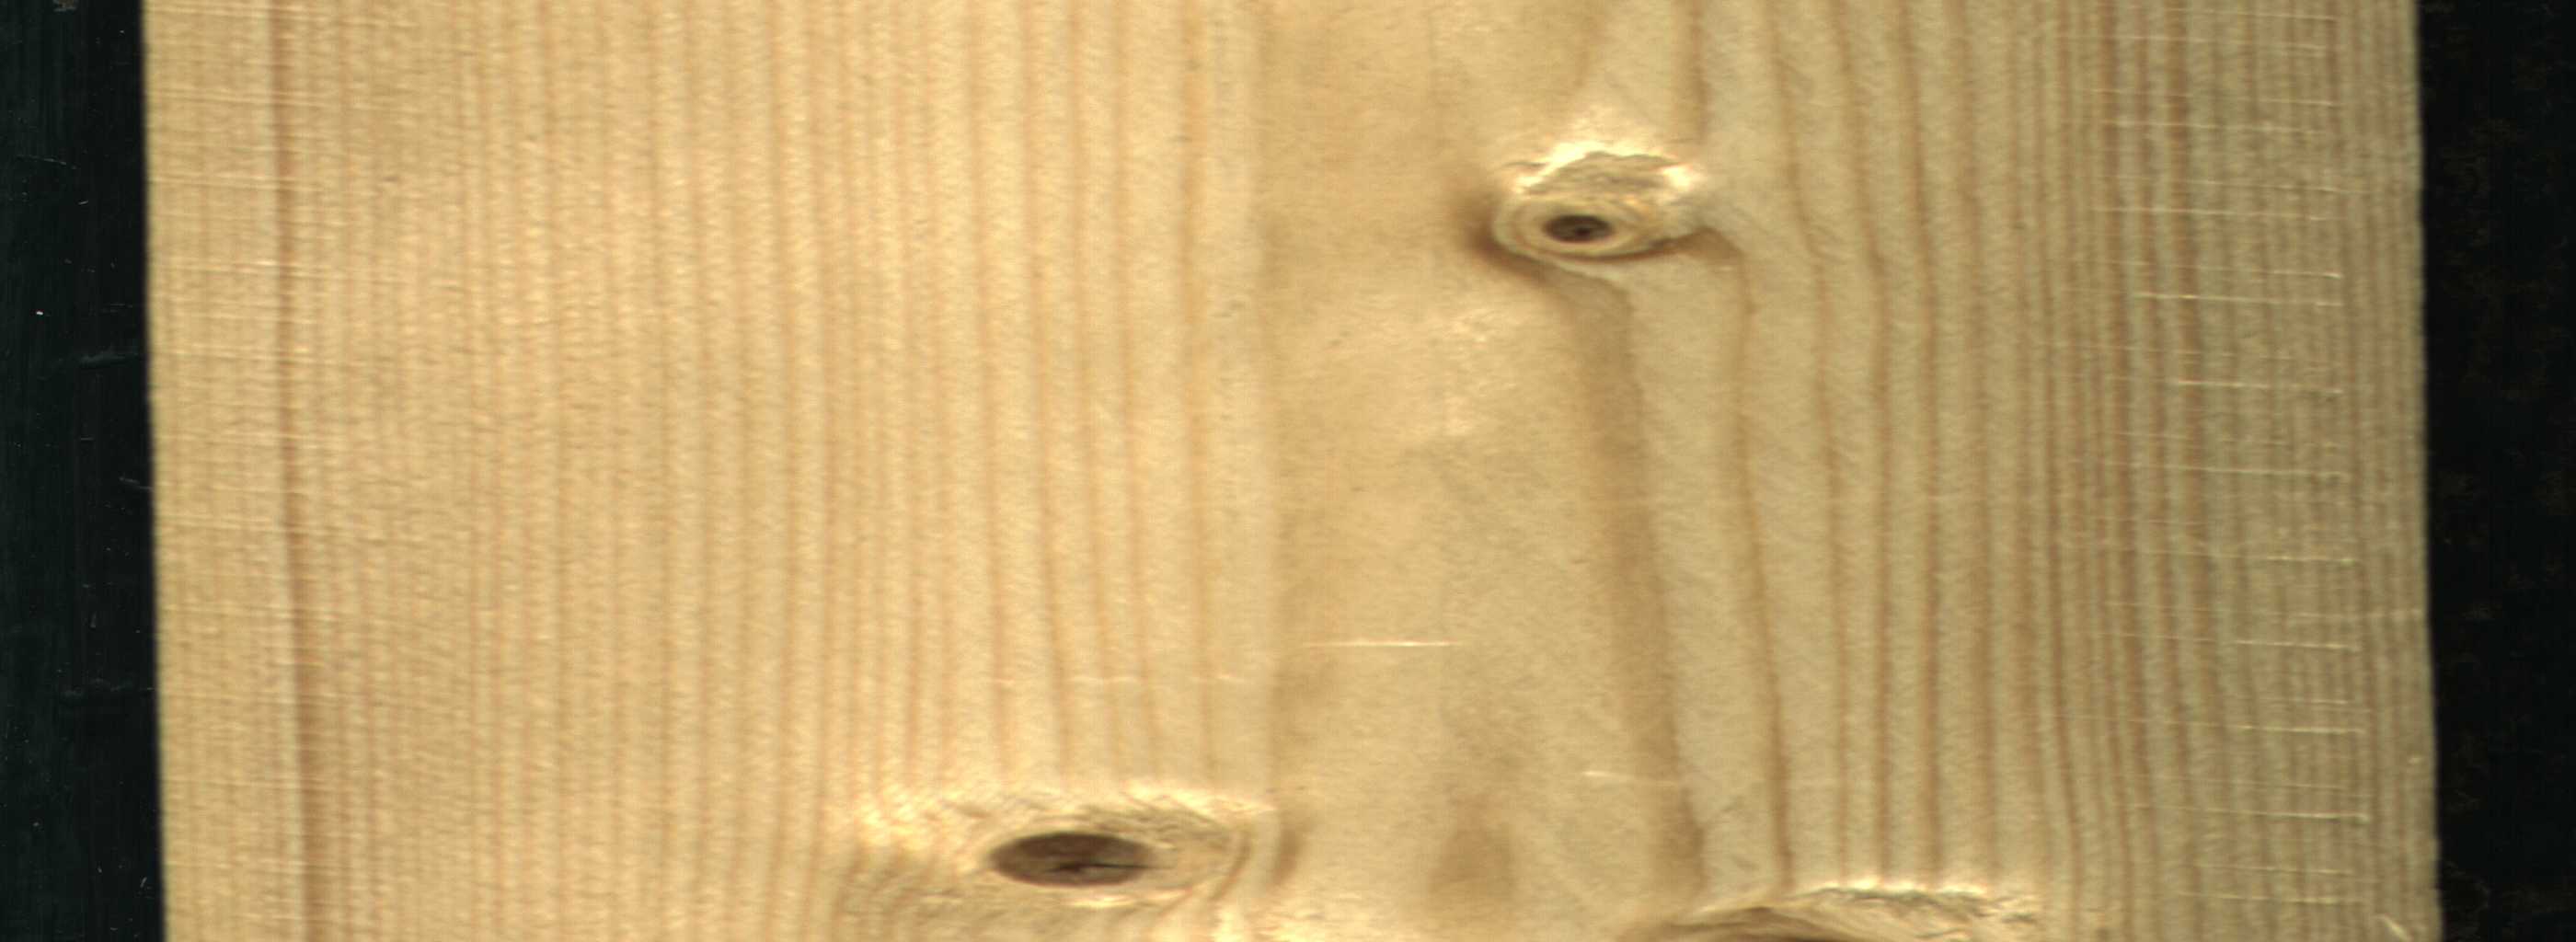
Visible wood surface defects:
Dead_Knot
Dead_Knot
Live_Knot